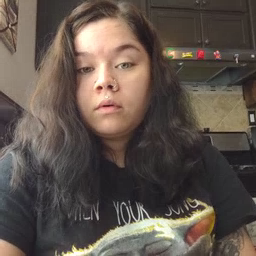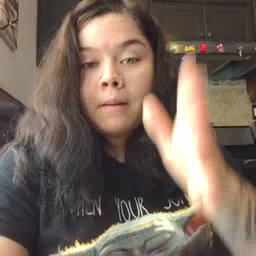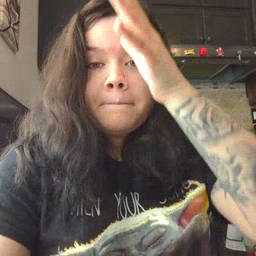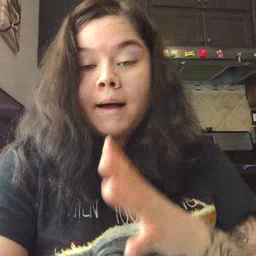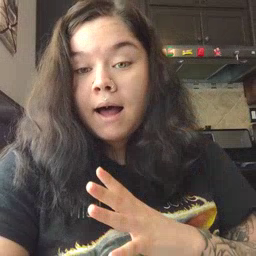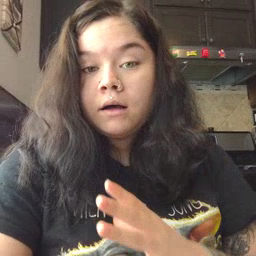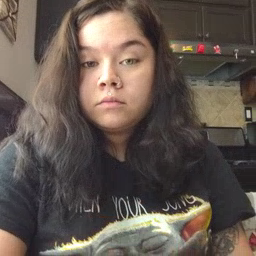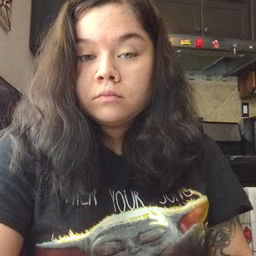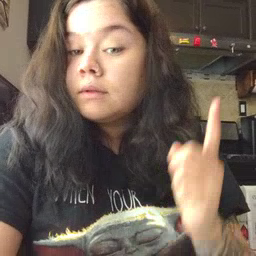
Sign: man